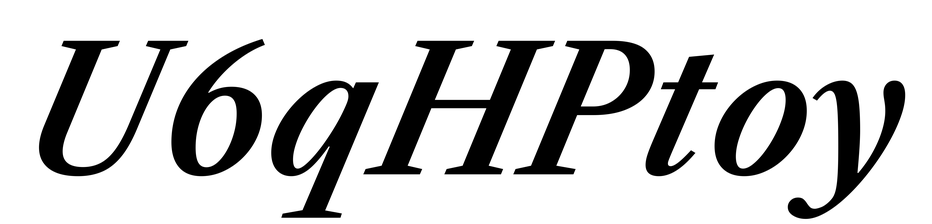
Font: LibreCaslonText-Italic_SemiBold_Italic